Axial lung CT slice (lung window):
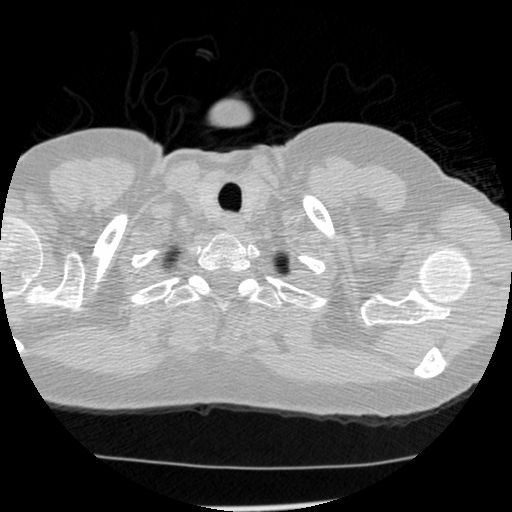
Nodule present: no